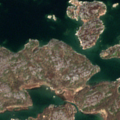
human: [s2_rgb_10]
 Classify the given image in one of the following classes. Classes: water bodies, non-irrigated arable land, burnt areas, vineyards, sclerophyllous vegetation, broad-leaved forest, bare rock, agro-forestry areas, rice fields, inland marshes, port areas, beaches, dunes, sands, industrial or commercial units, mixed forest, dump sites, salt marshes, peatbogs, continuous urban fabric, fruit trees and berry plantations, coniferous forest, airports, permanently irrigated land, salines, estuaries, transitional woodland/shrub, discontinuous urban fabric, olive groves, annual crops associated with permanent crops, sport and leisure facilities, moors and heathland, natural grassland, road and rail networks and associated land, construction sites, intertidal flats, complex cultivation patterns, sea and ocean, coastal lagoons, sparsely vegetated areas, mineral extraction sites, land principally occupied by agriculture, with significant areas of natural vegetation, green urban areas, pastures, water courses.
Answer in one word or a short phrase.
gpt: bare rock, sea and ocean